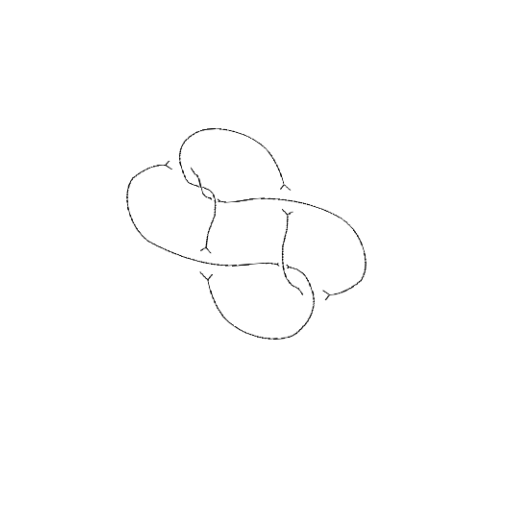
Crossing number: 7